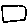
Label: square